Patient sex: F
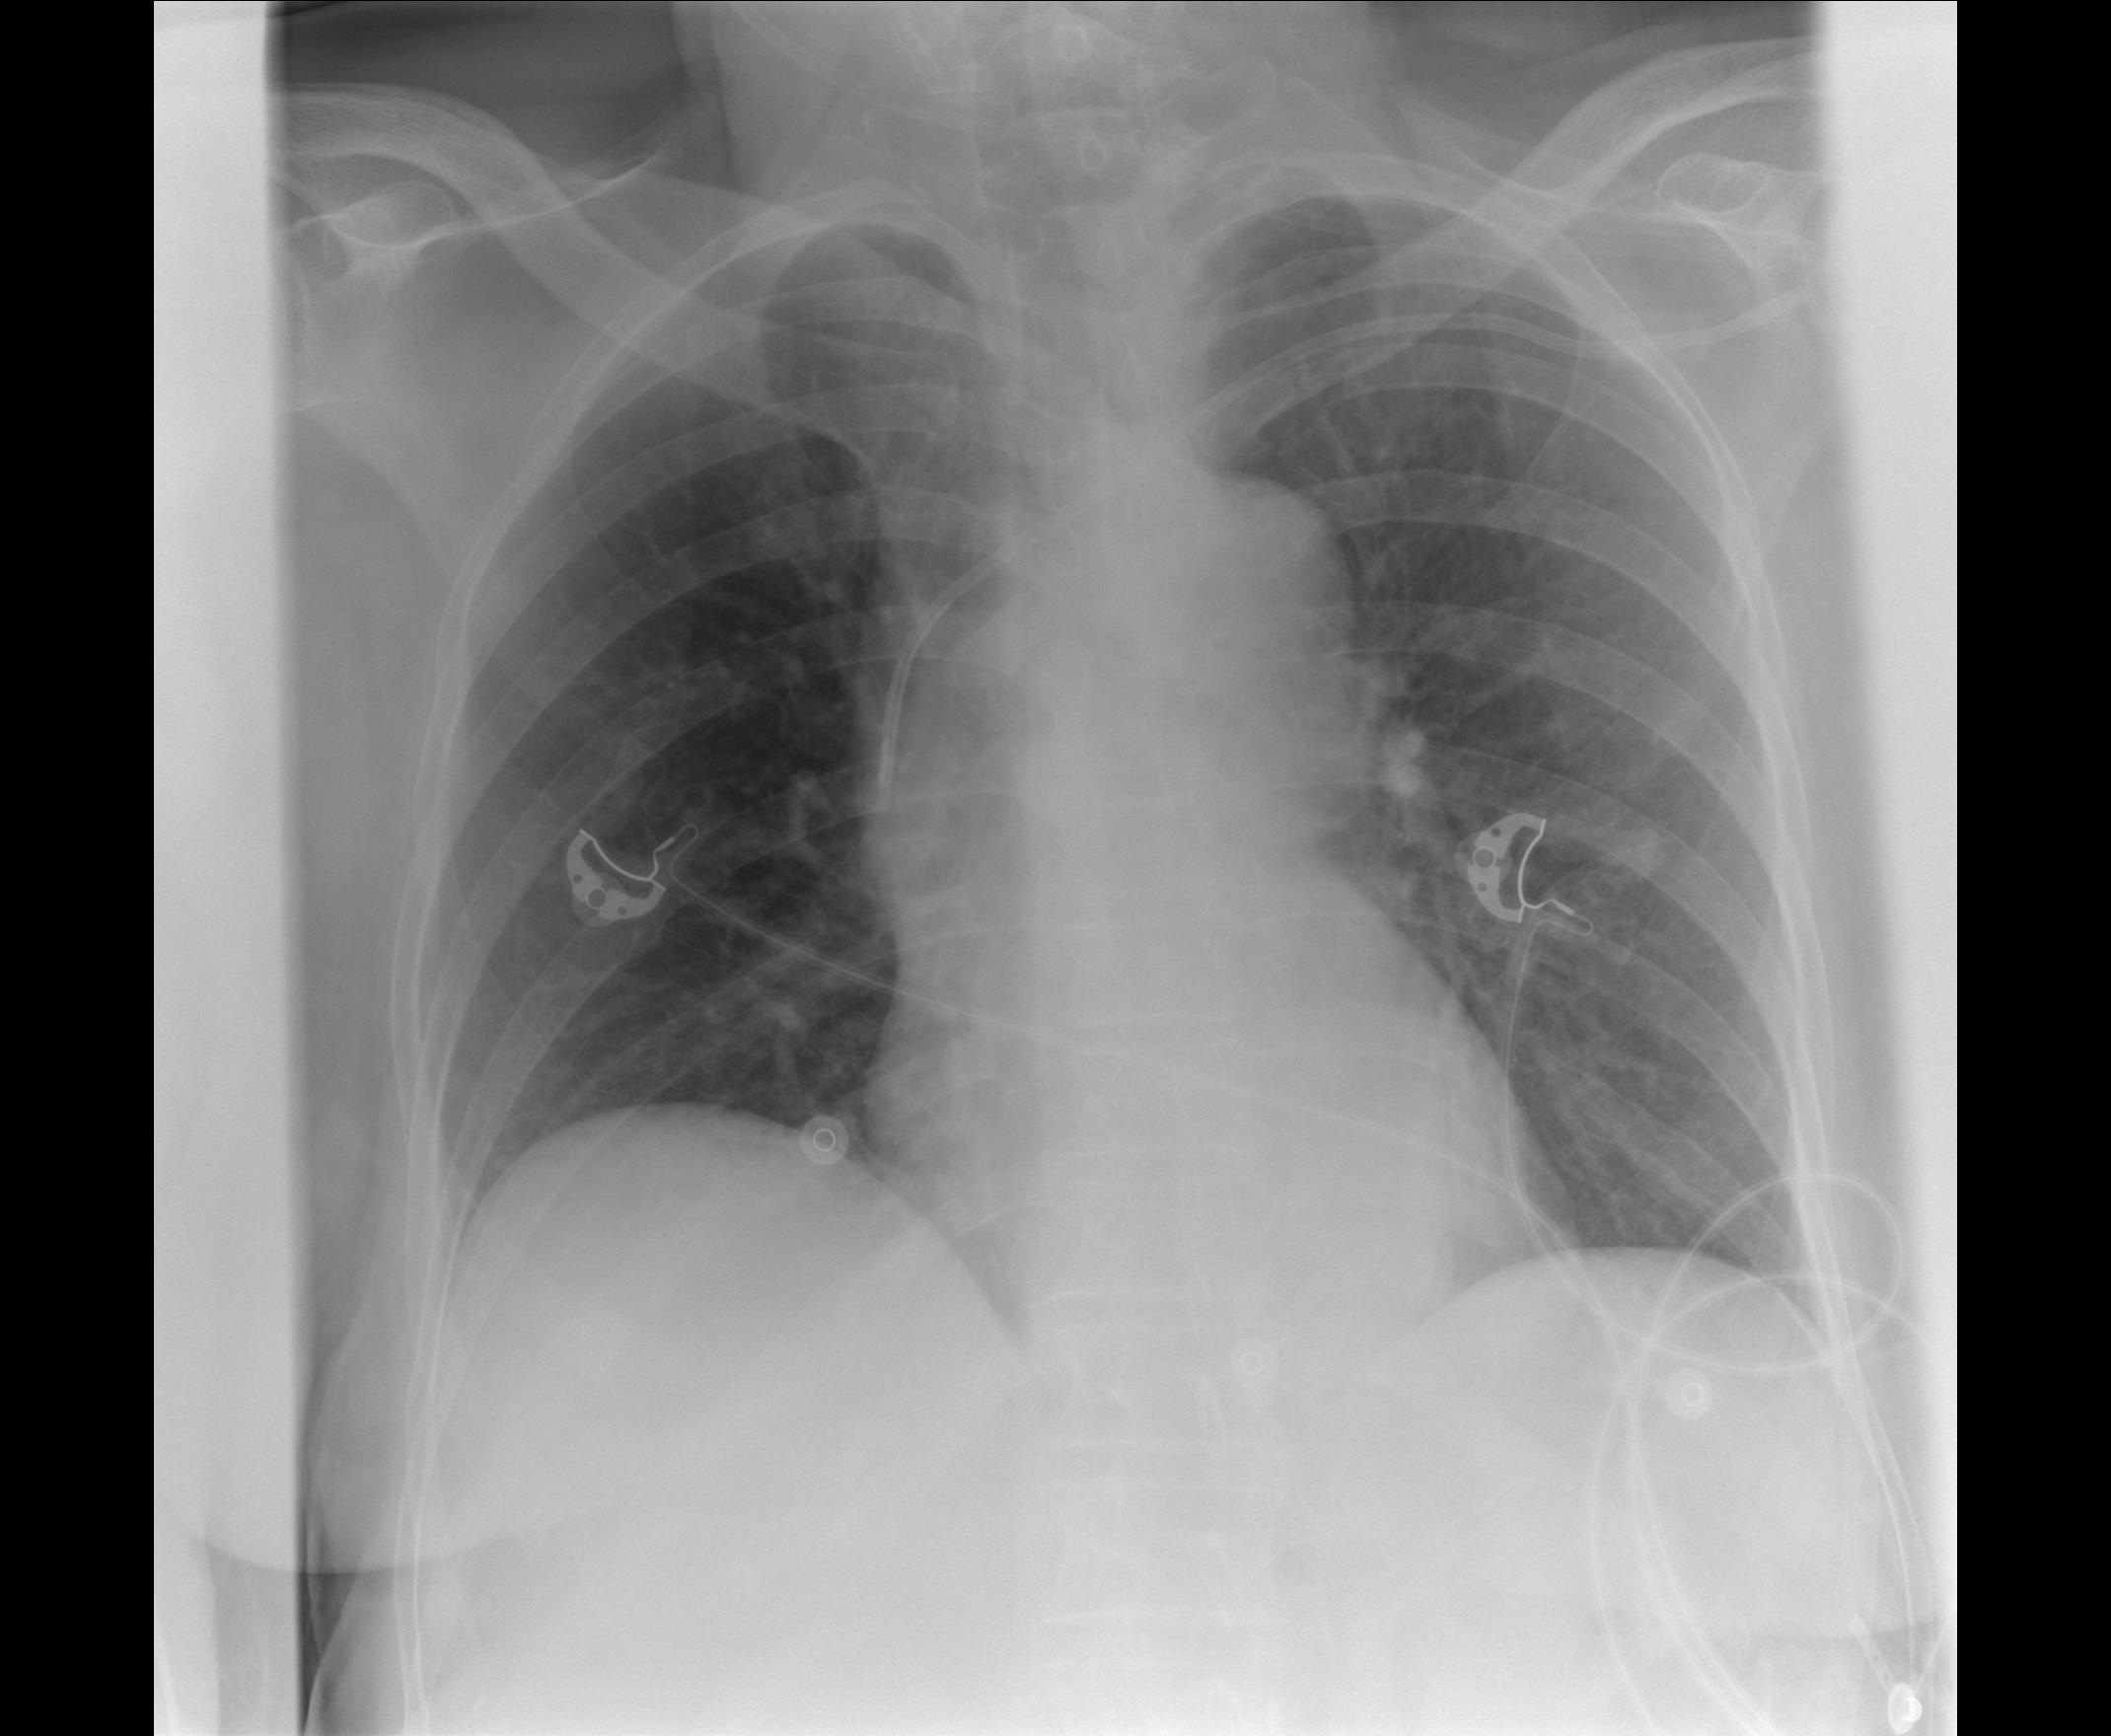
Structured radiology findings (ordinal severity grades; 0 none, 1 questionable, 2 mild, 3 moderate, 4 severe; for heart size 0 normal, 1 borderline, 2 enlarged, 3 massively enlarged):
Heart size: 0
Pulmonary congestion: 1
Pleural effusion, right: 0
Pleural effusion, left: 0
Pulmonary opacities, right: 0
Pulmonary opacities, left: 0
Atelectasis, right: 0
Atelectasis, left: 0